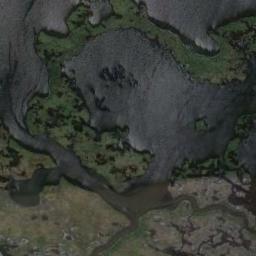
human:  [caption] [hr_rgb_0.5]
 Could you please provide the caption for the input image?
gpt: There are two lakes of similar size in this wetland .

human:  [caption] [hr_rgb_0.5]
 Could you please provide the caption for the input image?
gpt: The wetland consists of bare land, Green plants and water .

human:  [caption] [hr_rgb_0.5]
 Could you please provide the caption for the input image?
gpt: Many waters of different sizes are surrounded by wetlands .

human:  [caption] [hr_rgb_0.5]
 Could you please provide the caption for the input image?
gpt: There are a few brown bare lands in the river in a wetland with sparse green plants on the bare lands .

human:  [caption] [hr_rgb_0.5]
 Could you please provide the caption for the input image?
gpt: There are many water areas on the wetland .